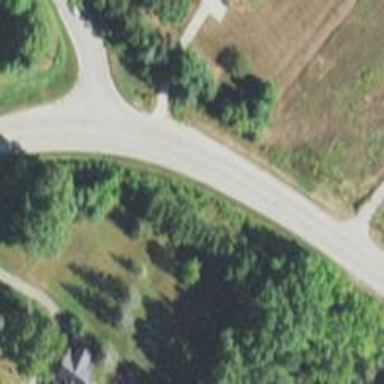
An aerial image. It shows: Tertiary road.